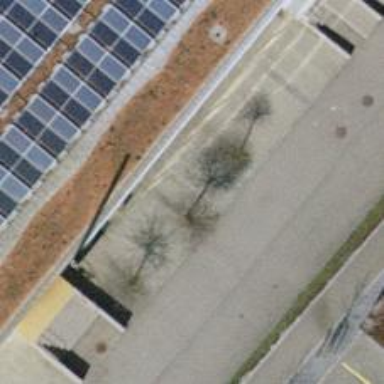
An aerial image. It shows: Urban tree adding natural touch to the cityscape.